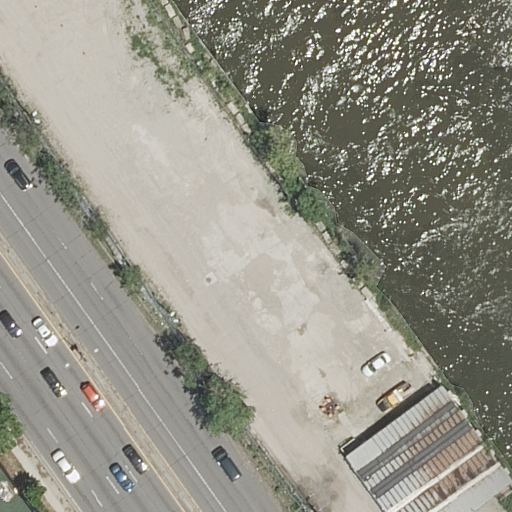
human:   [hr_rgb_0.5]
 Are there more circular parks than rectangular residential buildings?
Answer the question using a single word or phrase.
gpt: no

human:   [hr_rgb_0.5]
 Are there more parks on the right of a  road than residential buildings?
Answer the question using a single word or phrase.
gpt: no

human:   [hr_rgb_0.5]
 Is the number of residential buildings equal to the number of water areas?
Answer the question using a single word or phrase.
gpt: yes

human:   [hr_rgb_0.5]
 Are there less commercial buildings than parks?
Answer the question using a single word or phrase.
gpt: yes

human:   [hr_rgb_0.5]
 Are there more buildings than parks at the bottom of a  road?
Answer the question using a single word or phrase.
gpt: no

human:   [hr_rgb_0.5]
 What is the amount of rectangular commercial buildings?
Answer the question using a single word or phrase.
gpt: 0

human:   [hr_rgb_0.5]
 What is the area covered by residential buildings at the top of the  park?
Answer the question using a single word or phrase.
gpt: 198m2

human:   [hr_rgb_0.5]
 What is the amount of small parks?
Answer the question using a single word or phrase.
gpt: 0

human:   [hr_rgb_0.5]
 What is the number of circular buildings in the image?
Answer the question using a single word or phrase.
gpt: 0

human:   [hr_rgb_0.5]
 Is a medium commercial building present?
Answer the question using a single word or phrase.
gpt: no

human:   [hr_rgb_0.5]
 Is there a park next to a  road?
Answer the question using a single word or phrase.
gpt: yes

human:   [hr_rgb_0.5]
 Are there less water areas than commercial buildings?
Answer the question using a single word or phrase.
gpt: no

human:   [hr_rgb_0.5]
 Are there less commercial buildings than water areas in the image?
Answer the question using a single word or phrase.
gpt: yes

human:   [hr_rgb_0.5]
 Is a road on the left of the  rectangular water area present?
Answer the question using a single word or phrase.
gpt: yes

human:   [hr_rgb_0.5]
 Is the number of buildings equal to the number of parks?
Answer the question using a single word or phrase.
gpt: yes

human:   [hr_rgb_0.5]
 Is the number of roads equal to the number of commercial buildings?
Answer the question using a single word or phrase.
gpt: no

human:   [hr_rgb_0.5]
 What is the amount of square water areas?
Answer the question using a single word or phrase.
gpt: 0

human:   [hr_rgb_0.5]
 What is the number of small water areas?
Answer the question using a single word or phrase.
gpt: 0

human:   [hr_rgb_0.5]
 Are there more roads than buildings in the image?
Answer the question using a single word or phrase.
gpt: yes

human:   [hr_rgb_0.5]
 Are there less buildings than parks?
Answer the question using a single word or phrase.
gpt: no

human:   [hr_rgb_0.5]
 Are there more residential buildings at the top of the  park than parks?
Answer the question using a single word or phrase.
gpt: no

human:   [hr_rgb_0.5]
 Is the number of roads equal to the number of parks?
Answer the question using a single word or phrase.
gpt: no

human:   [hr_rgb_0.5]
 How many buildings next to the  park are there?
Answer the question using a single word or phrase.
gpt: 1

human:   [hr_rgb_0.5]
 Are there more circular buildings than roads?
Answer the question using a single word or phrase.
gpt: no

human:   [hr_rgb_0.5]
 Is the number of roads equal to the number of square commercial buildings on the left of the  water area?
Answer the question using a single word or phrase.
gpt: no

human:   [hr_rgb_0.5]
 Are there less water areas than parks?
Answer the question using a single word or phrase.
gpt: no

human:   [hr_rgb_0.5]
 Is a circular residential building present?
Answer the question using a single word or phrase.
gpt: no

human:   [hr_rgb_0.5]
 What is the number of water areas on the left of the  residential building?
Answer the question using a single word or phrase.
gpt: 0

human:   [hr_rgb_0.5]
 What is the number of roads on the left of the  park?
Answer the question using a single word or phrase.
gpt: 0

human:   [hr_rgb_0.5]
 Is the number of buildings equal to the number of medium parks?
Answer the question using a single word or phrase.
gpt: no

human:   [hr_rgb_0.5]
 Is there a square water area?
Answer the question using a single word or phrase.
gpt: no

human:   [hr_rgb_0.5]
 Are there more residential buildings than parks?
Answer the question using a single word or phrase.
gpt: no

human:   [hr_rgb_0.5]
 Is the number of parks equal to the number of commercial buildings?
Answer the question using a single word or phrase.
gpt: no

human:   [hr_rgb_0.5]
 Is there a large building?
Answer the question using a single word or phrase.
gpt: no

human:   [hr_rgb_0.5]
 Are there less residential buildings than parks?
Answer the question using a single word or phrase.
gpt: no

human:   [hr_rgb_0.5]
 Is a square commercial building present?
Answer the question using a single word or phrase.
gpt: no